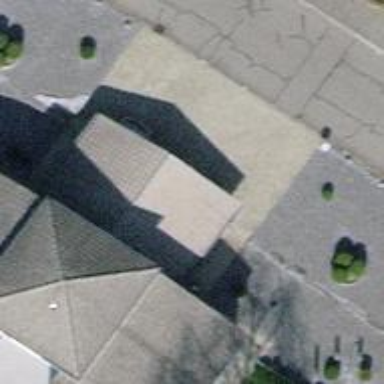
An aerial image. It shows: View of roof of building.